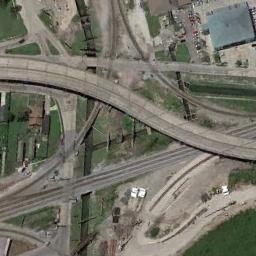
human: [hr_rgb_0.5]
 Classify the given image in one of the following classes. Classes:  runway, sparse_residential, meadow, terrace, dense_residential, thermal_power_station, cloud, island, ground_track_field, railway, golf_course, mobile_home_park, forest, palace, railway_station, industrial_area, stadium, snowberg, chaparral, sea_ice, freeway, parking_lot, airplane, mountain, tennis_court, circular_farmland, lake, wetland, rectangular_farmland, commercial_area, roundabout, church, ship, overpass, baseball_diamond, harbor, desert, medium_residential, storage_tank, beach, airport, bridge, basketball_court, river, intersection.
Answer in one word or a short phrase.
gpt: overpass